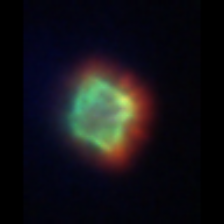
Taxon: Gyrodinium
Group: Dinoflagellates